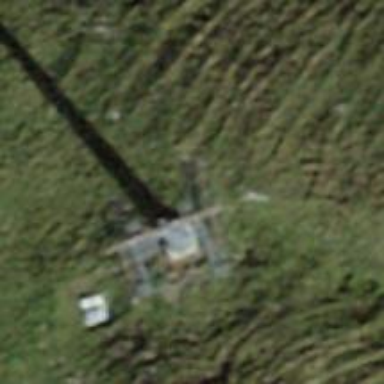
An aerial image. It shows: Pylon for aerialway.